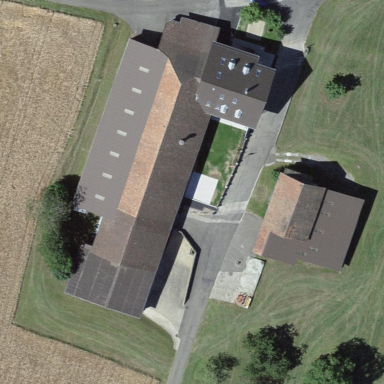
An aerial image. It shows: Farmyard area.